Field crop: maize
Growth stage: 2
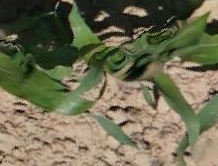
Species: maize